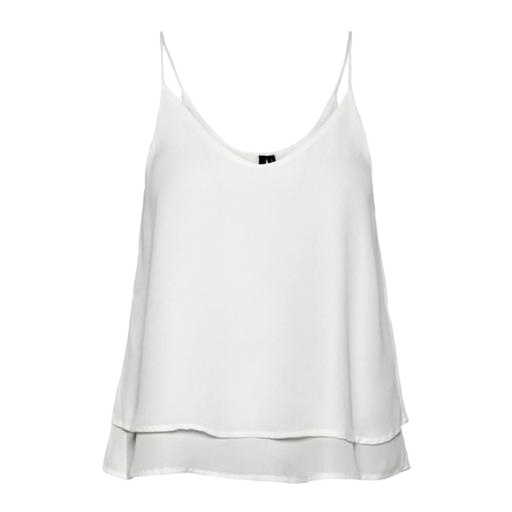
white women's layered cami, white layered tank, white ellie swing cami, white background